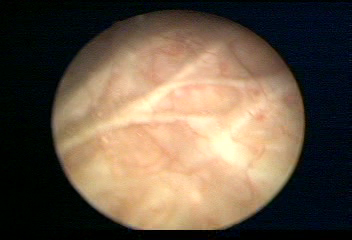
Modality: WLC
Class: Normal mucosa
Bladder cancer association: No